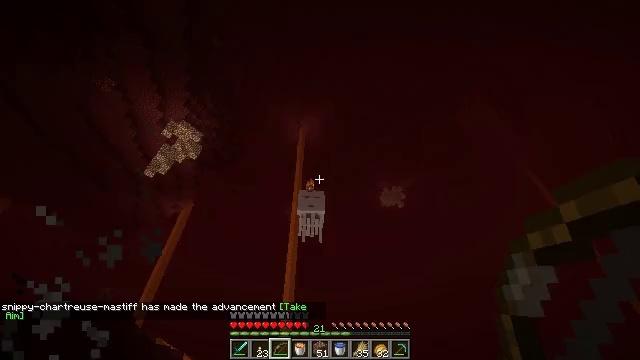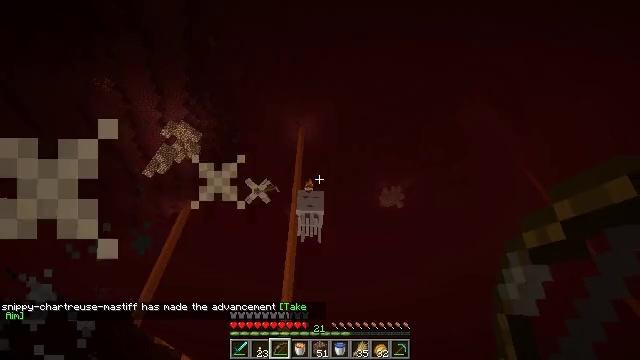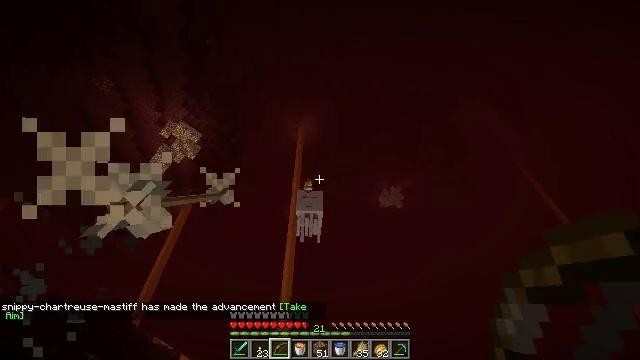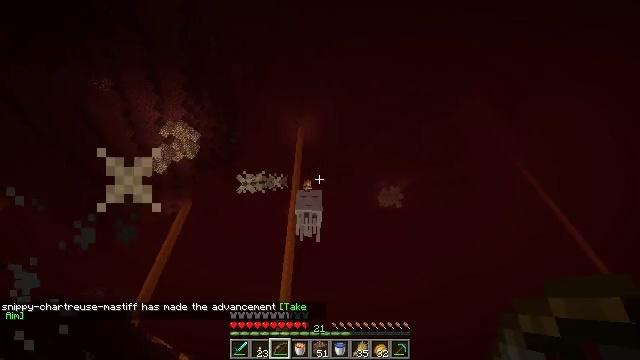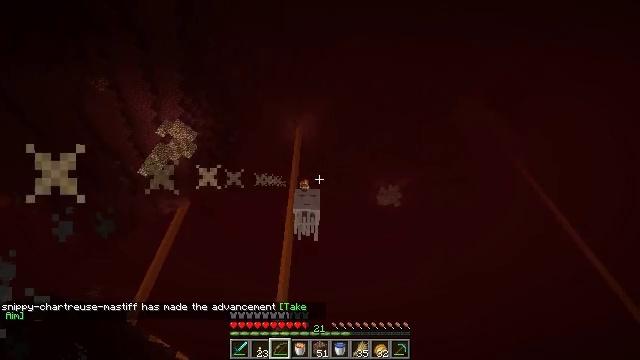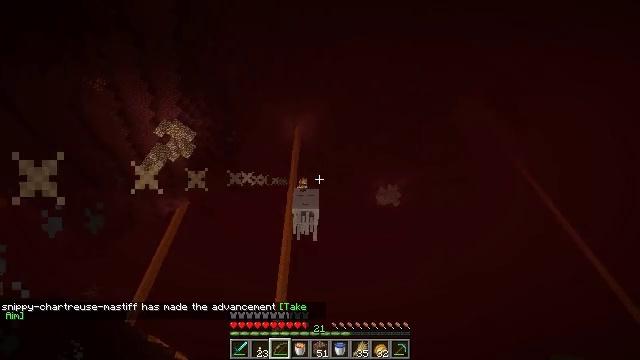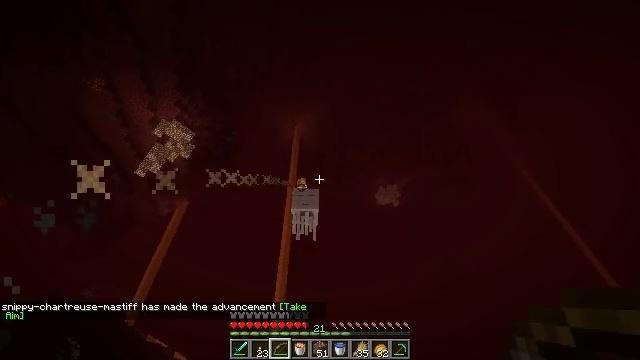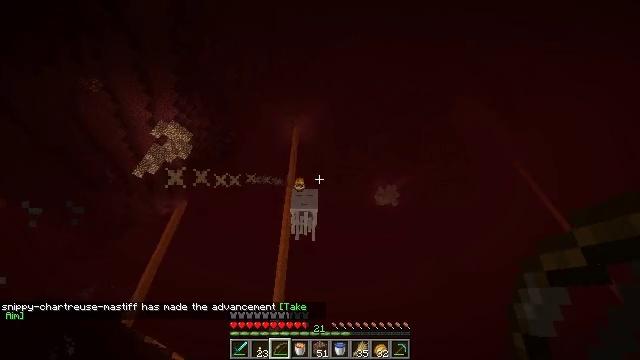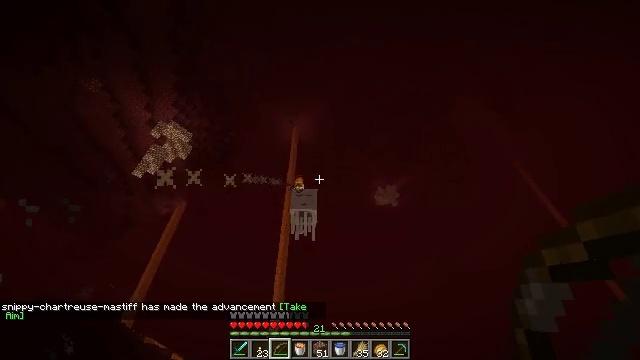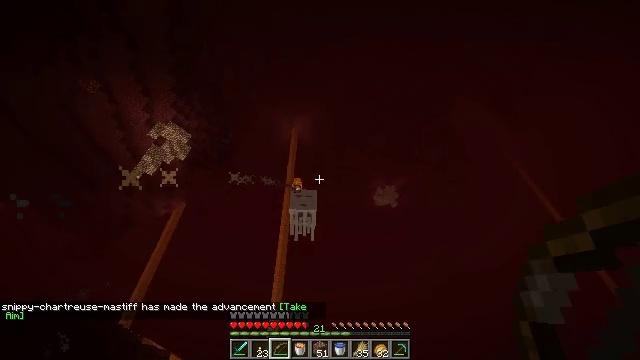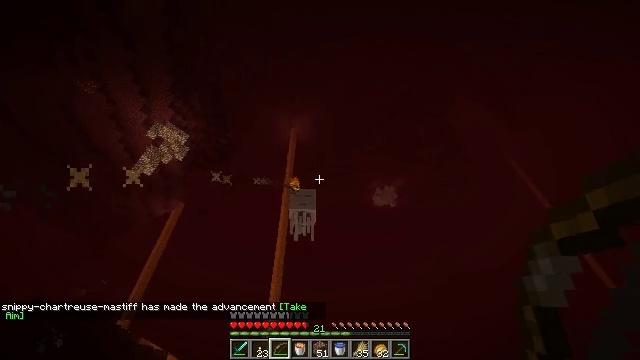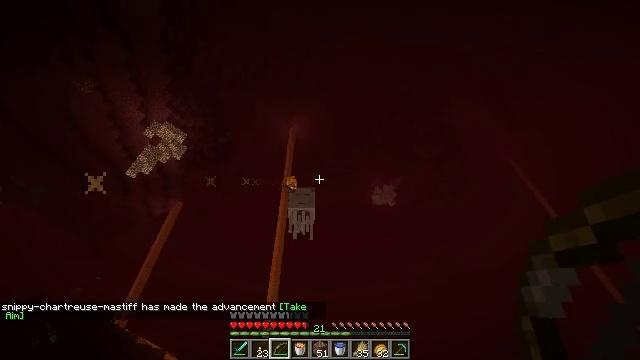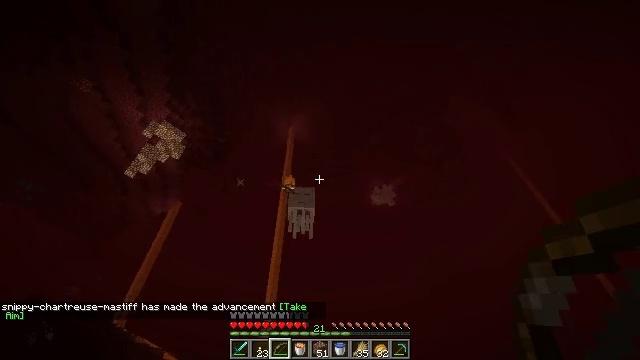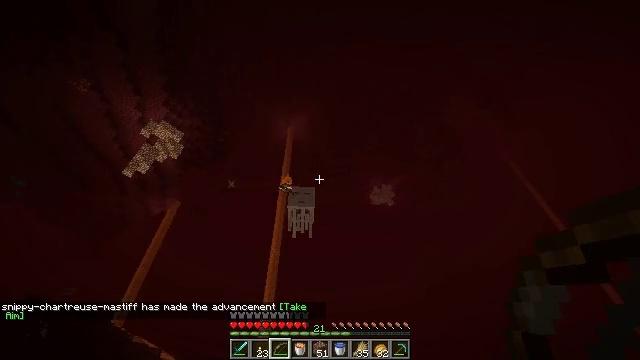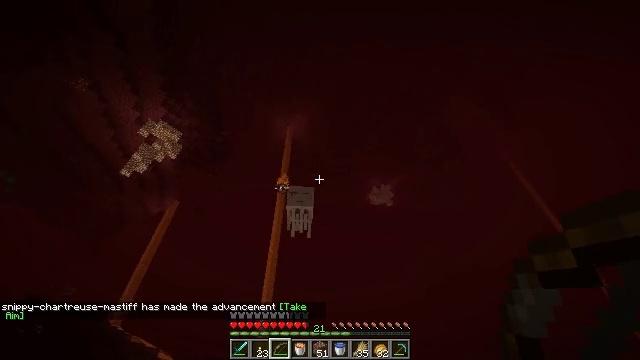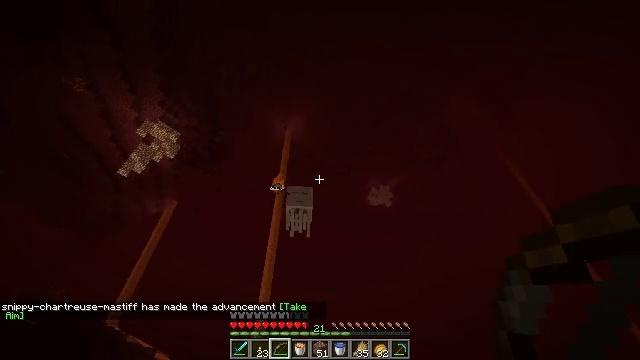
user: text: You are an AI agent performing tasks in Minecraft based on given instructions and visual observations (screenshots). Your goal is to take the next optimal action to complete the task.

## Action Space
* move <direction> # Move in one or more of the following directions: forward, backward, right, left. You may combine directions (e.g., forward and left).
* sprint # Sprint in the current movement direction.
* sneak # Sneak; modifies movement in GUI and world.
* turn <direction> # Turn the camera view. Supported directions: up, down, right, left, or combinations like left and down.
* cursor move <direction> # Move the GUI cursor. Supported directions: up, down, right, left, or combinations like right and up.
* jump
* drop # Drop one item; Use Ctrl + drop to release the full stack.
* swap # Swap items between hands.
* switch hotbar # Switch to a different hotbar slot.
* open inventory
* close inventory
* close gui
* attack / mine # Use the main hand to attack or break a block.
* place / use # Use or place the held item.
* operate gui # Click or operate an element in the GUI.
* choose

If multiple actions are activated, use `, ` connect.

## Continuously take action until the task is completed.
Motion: motion action
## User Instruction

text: Kill mobs in the Nether.
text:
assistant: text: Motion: move right
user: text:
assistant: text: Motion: move right
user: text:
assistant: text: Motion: move right
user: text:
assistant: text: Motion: move right
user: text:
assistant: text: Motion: move right
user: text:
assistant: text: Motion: move right
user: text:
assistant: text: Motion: move right
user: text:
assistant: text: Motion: move right
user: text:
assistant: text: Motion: move right
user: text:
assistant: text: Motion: move right
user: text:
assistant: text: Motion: move right
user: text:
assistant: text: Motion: move right
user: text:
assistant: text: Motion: move right
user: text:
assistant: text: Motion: move right
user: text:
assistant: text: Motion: move right
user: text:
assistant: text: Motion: move right
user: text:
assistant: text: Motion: move right
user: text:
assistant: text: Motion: move right
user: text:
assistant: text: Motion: move right
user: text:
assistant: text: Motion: no_op